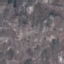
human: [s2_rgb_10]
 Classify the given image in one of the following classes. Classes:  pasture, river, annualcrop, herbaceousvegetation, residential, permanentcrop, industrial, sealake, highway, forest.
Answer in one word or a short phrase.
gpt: HerbaceousVegetation